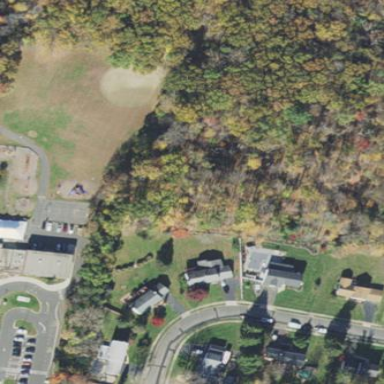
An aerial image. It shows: School.